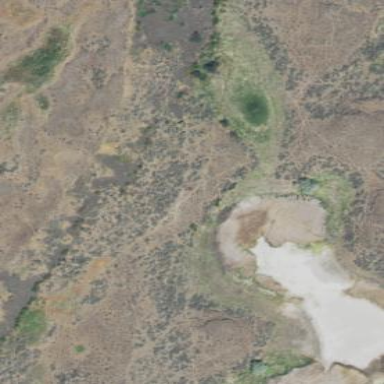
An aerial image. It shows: Pond surrounded by natural water.